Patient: sex M, age 60
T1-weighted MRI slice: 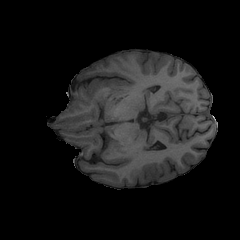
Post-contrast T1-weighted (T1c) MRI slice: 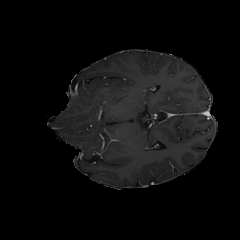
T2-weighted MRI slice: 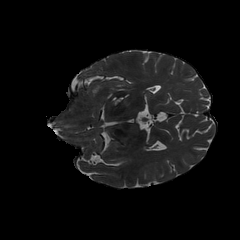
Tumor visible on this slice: yes
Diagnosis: Glioblastoma, IDH-wildtype
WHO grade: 4